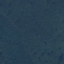
Land use / land cover: Forest